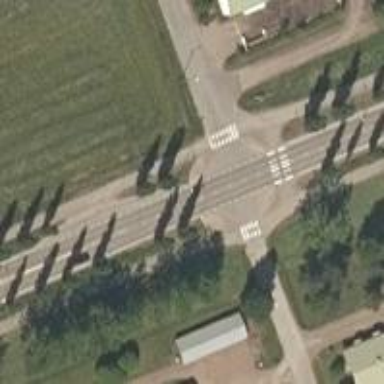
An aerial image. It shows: Asphalt cycleway featuring zebra crossing. The crossing is uncontrolled.